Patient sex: F
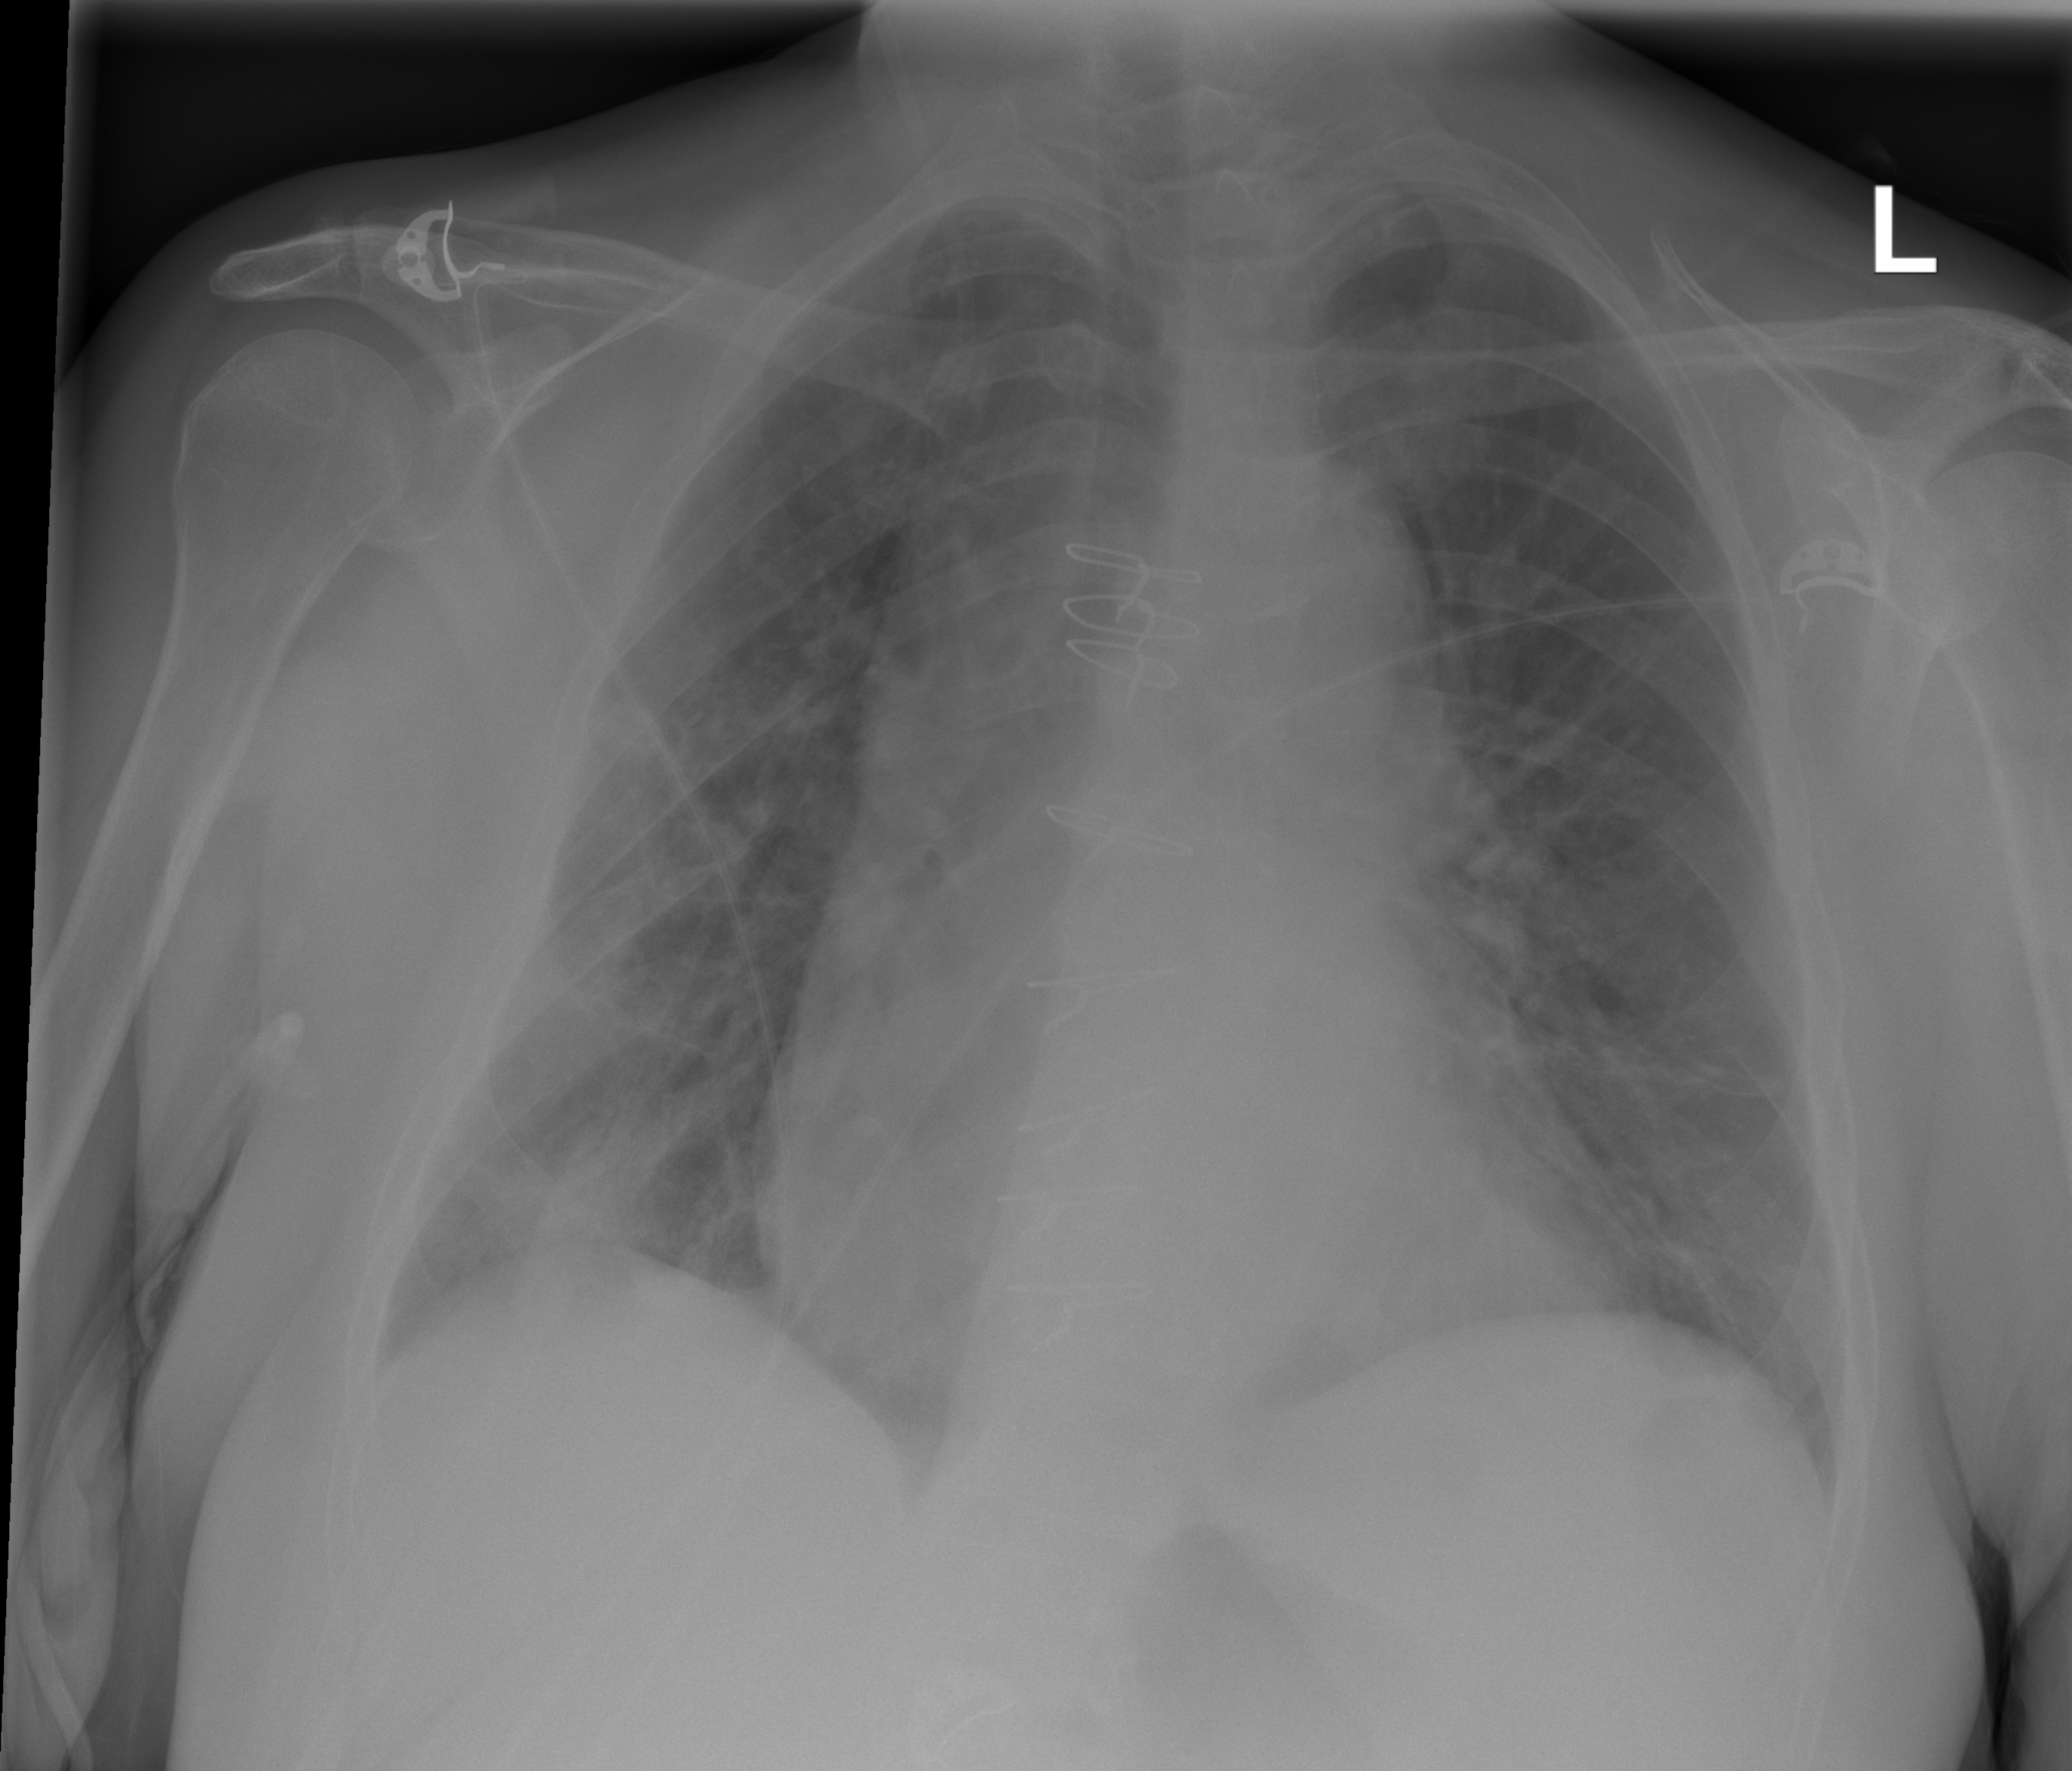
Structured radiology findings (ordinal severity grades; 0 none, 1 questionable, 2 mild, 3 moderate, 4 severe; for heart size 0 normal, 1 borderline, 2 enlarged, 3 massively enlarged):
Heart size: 2
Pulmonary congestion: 0
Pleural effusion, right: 0
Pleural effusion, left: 0
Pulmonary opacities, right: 3
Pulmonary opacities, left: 2
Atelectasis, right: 2
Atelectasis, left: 2